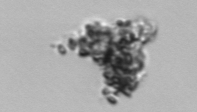
Label: detritus